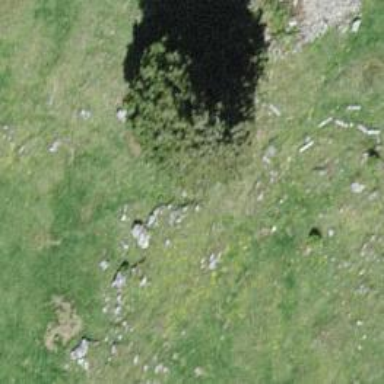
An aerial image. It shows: Needle-leaved tree in nature.